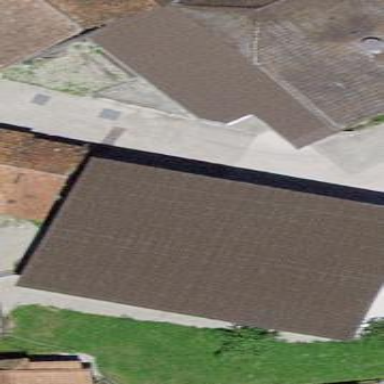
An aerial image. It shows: Garage building.